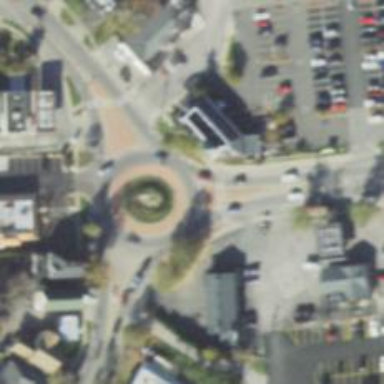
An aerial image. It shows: Roundabout on primary highway.